Question: This might be silly or very easy to do, but I have no clue how to change text position, not affecting hover effect (it's width is exact size as it's parent div/transparent block). For better understanding here's example image.
1. On hover, red par is set in action.
2. Blue block is content going on top, so that red bar disapears under it, but having 100%, it's now shows on both side of transparent block.
3. Finally, yellow block is place where the navigation needs to be placed (again, hover state doesn't changes)

Really, I'm out of ideas, or to be more precise, without any idea on how to do it. Is it even possible with css?
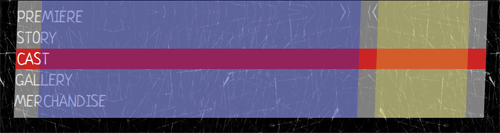
Answer: If I understand you correctly I recommend using css property. It does not change you hover and if you set the padding as a sum of width of the blue rectangle + width of its right overflowing part, you get your text where you want to.
Set padding-left to he red rectangle.